Question: I was following an ASP.NET MVC tutorial and in the section that he used scaffolding to make controller and views, I got an error.
I searched but I couldn't figure out how to solve it.
It's the error message:

My startup class:
<URL>
.csproj file:
'''
<Project Sdk="Microsoft.NET.Sdk.Web">
<PropertyGroup>
<TargetFramework>net5.0</TargetFramework>
</PropertyGroup>
<ItemGroup>
<Folder Include="Areas" />
</ItemGroup>
<ItemGroup>
<ProjectReference Include="..\..\ASP.NetCore5Tutorial\DataLayer\DataLayer.csproj" />
</ItemGroup>
</Project>
'''
And there is no error in the error list. The project builds successfully.
Any help is appreciated.
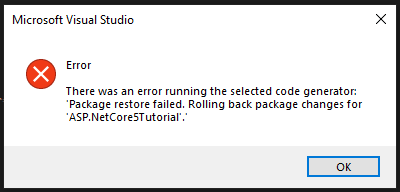
Answer: I solved it by reinstalling visual studio.
But I found out it can be solved by installing code generator package from Nuget or with package console manager using the below command:
'''
dotnet tool install -g dotnet-aspnet-codegenerator
'''